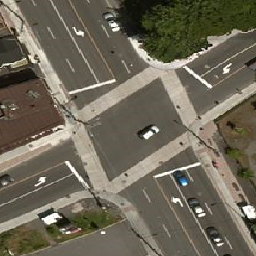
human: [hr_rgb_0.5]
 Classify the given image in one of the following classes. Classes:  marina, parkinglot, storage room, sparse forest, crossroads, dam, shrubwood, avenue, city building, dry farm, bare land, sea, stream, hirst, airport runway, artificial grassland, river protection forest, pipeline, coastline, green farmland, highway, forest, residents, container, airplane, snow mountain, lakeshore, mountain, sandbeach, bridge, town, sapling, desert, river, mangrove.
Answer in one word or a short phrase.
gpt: crossroads